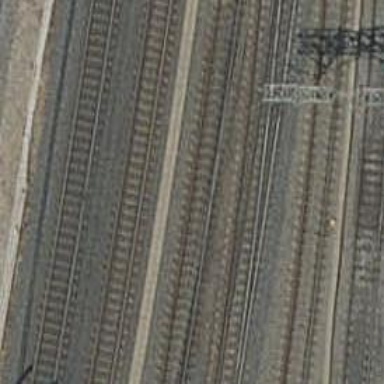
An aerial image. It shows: Railway track with contact line for electrification.